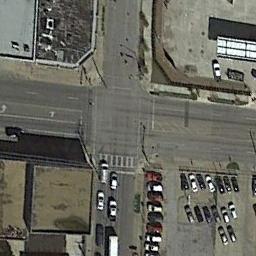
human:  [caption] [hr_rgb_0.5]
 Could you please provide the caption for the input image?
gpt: There are cars in every direction at the intersection .

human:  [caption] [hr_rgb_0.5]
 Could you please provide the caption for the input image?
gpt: There are several moving vehicles on the road at the intersection, There are many buildings and some trees around the intersection, And many cars are parked in the open space beside the intersection .

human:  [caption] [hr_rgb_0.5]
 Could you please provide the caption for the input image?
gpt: An intersection with normal traffic is between some buildings and a parking lot .

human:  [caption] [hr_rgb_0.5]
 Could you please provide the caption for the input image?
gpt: There are many cars in the open space near the intersection .

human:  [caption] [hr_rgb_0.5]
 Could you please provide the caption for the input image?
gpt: There are some cars parked beside the intersection .